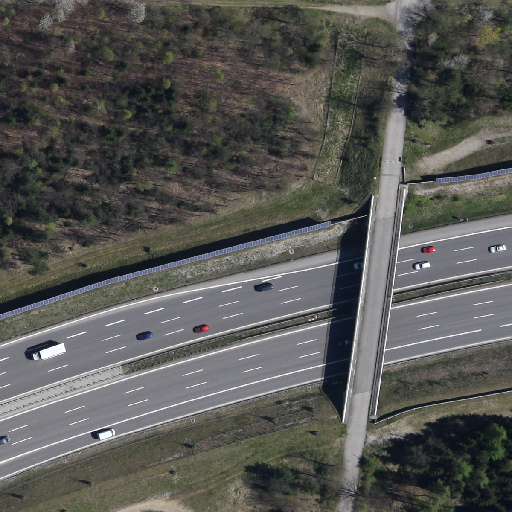
Referring expression: truck driving on the road